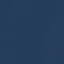
Label: SeaLake